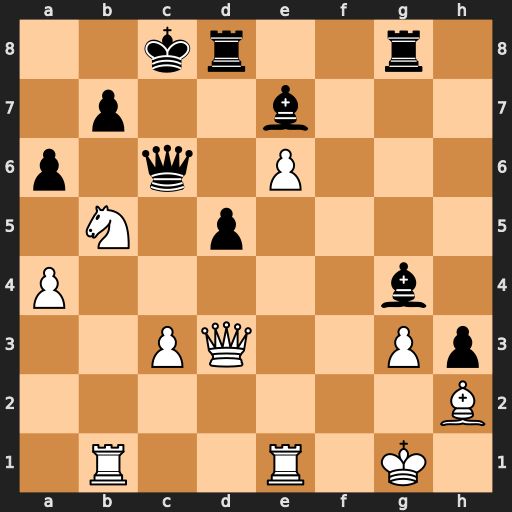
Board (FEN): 2kr2r1/1p2b3/p1q1P3/1N1p4/P5b1/2PQ2Pp/7B/1R2R1K1
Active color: w
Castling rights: -
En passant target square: -
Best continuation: Na7+ Kc7 Nxc6